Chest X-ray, AP view. Patient: 25 years old, sex M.
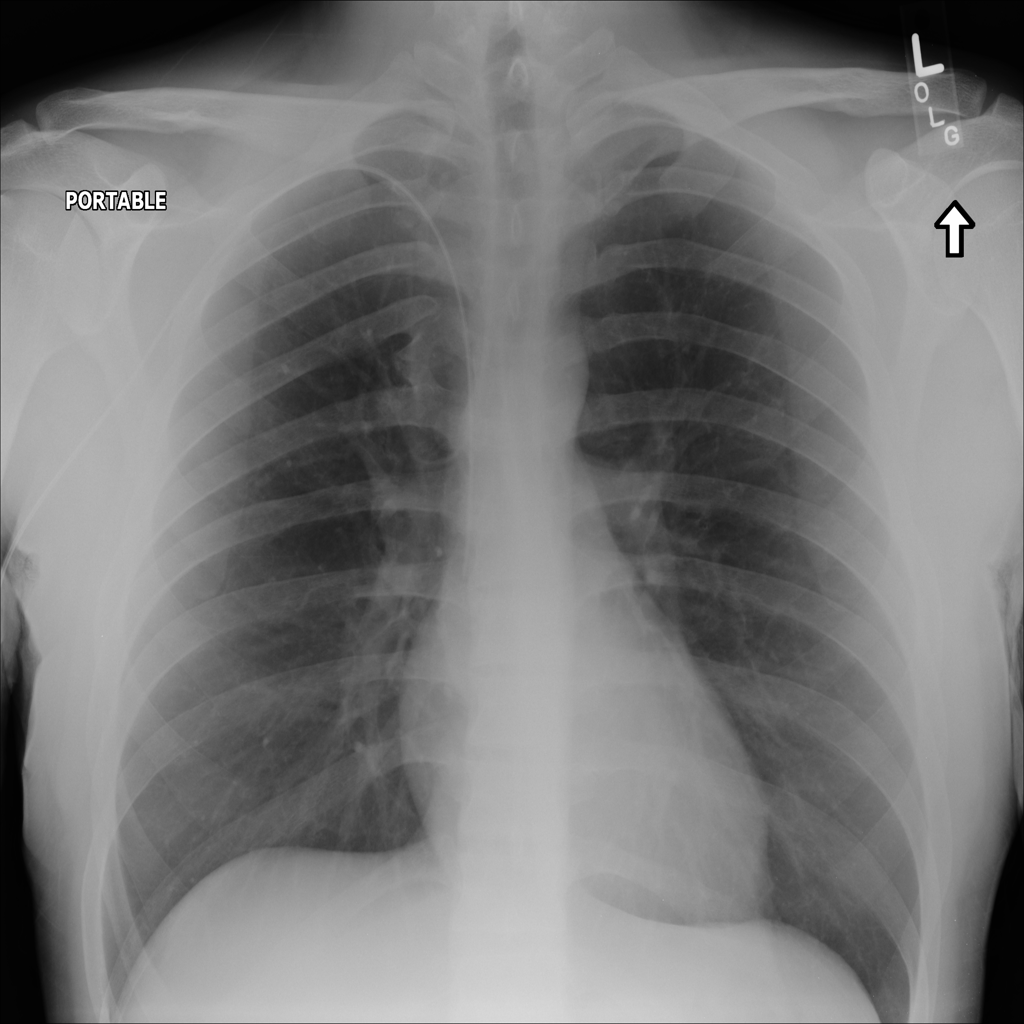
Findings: No Finding